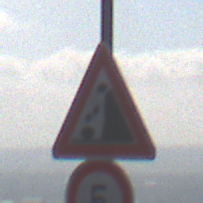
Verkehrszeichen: SteinschlagRechts
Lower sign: Geschwindigkeit5
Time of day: Midday
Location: Outdoor (Nature)
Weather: PartlyCloudy
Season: NotSpecified
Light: Natural